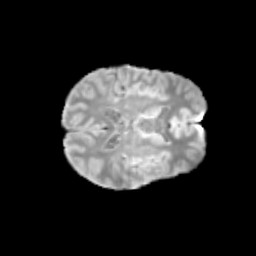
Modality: T2w
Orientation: axial
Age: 11
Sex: female
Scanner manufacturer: siemens
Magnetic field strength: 3 T
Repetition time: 3.8 s
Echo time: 0.07 s